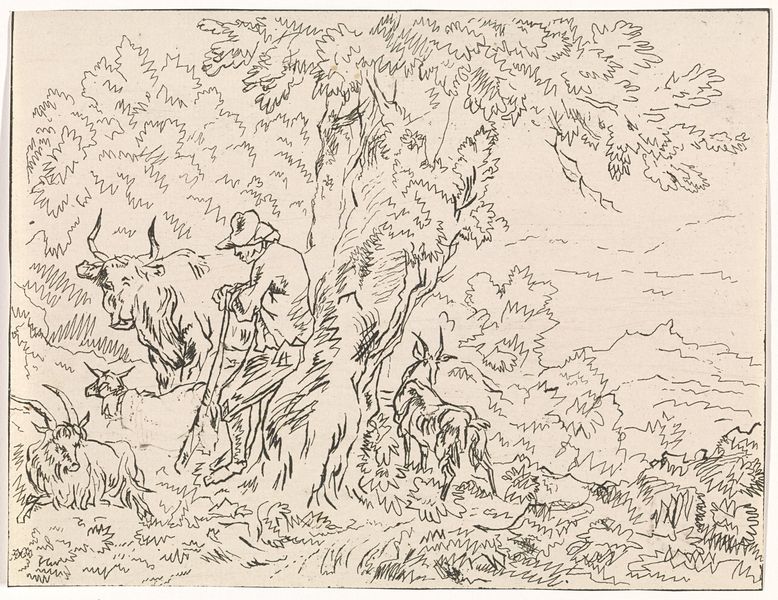
Titel: Herder leunend tegen een boom
Künstler: Jacob van de (graveur) Velde
Standort: Amsterdam
Institution: Rijksmuseum
Schlagwörter: baum, blätter, mann, bäume, hut, zeichnung, gras, wiese, stehen, natur, vieh, stock, stab, berge, grafik, kuh, rind, pause, spitz, striche, bauer, rinder, druck, lithografie, schwarzweiß, strich, knorrig, hörner, hirtenstab, ochse, hirte, ziege, ziegen, landschaft, hügel